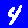
Digit: 4